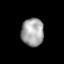
Tissue: lung
Cell type: Others
Senescence score: 0.2161
Nuclear area (px): 614
Mean DAPI intensity: 163.95